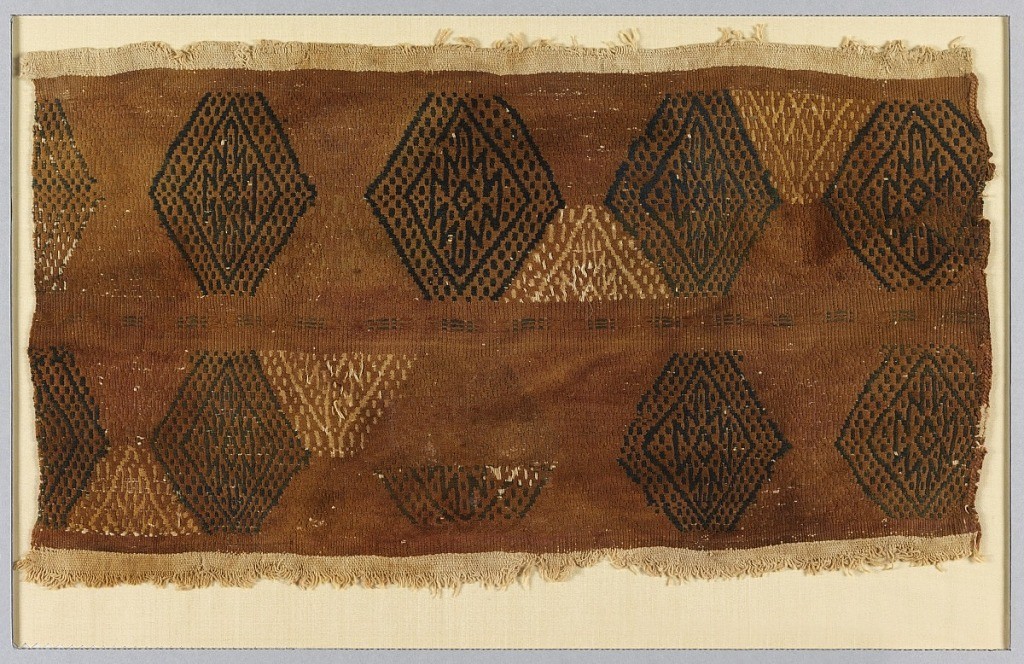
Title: Fragment
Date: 1000
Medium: cotton, wool Technique: grouped warps
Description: Coarse natural cotton with broad band divided top, center, and bottom with ribbed stripe. Large areas between with amorphous lozenges in black, blue and browns.